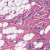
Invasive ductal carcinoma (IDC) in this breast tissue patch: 0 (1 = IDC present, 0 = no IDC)